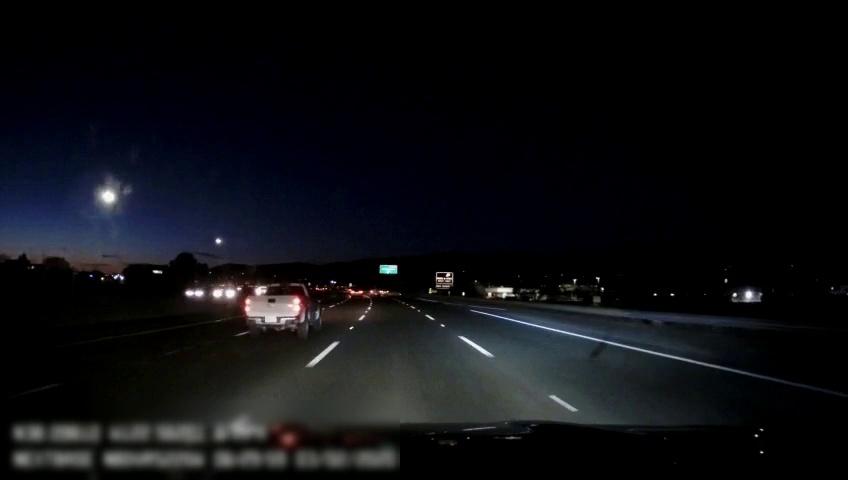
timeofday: Night
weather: Other
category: Drivable Space
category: Vehicles | SUV
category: Vehicles | Truck
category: Vehicles | Truck
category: Vehicles | Car
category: Vehicles | Car
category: Lanes | Current Lane
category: Lanes | Alternate Lane
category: Lanes | Alternate Lane
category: Lanes | Alternate Lane
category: Lanes | Alternate Lane
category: Traffic | Signs
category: Traffic | Signs